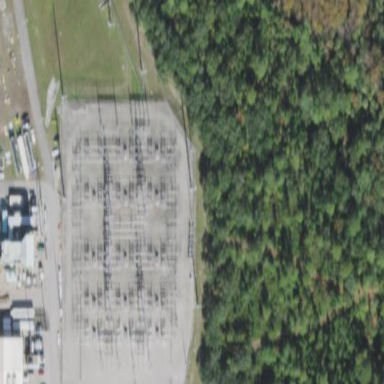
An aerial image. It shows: Outdoor power substation. The substation is at the transmission level. It is surrounded by fence.